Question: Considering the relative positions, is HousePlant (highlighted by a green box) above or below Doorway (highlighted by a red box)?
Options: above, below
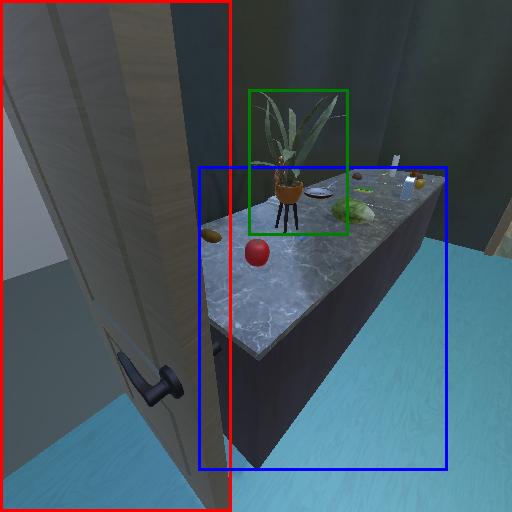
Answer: above